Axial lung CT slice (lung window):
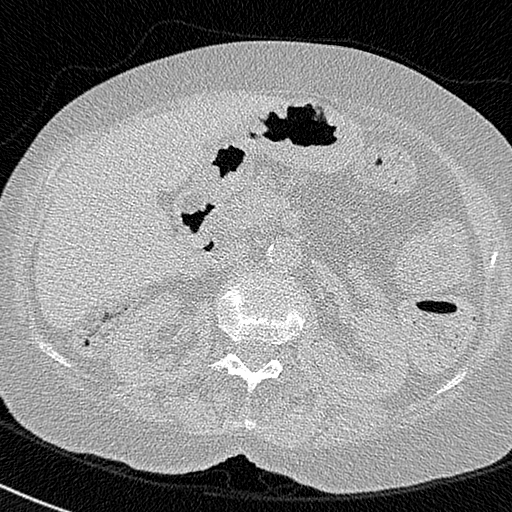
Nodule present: no